Field crop: maize
Growth stage: 2
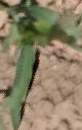
Species: maize